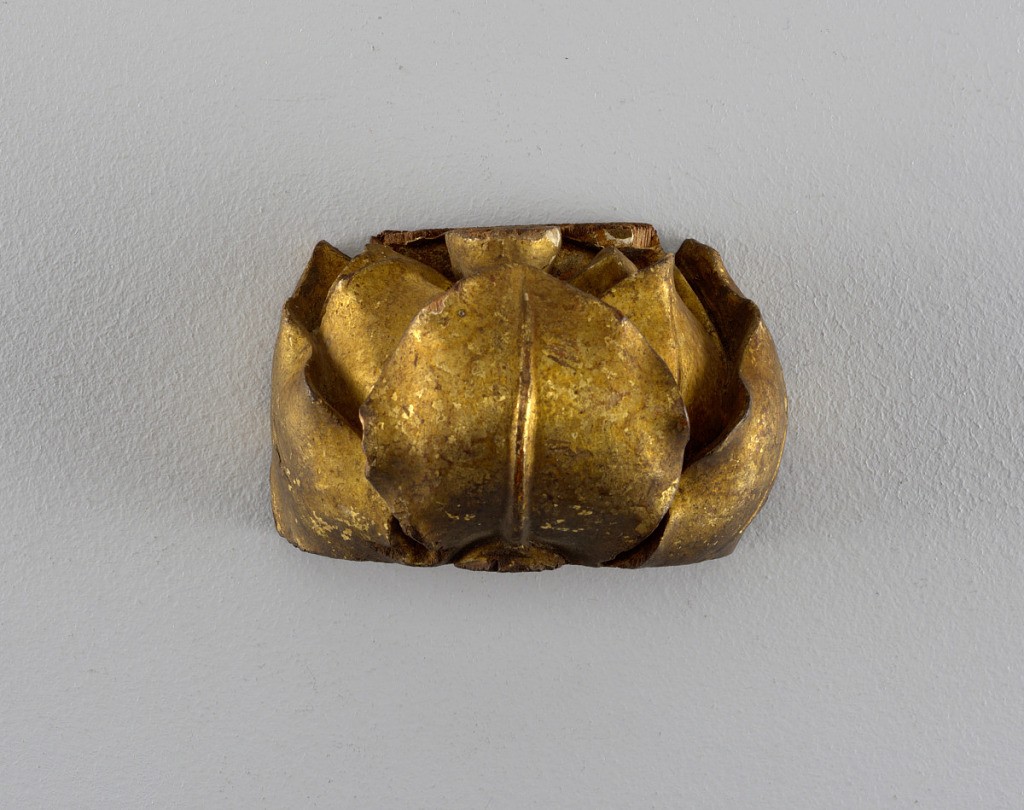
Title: Fragment
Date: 19th century
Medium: wood, gilded
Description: flower head